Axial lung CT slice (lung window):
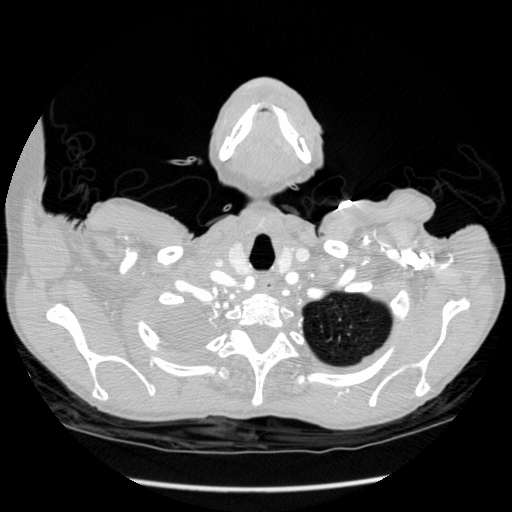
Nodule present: no